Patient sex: M
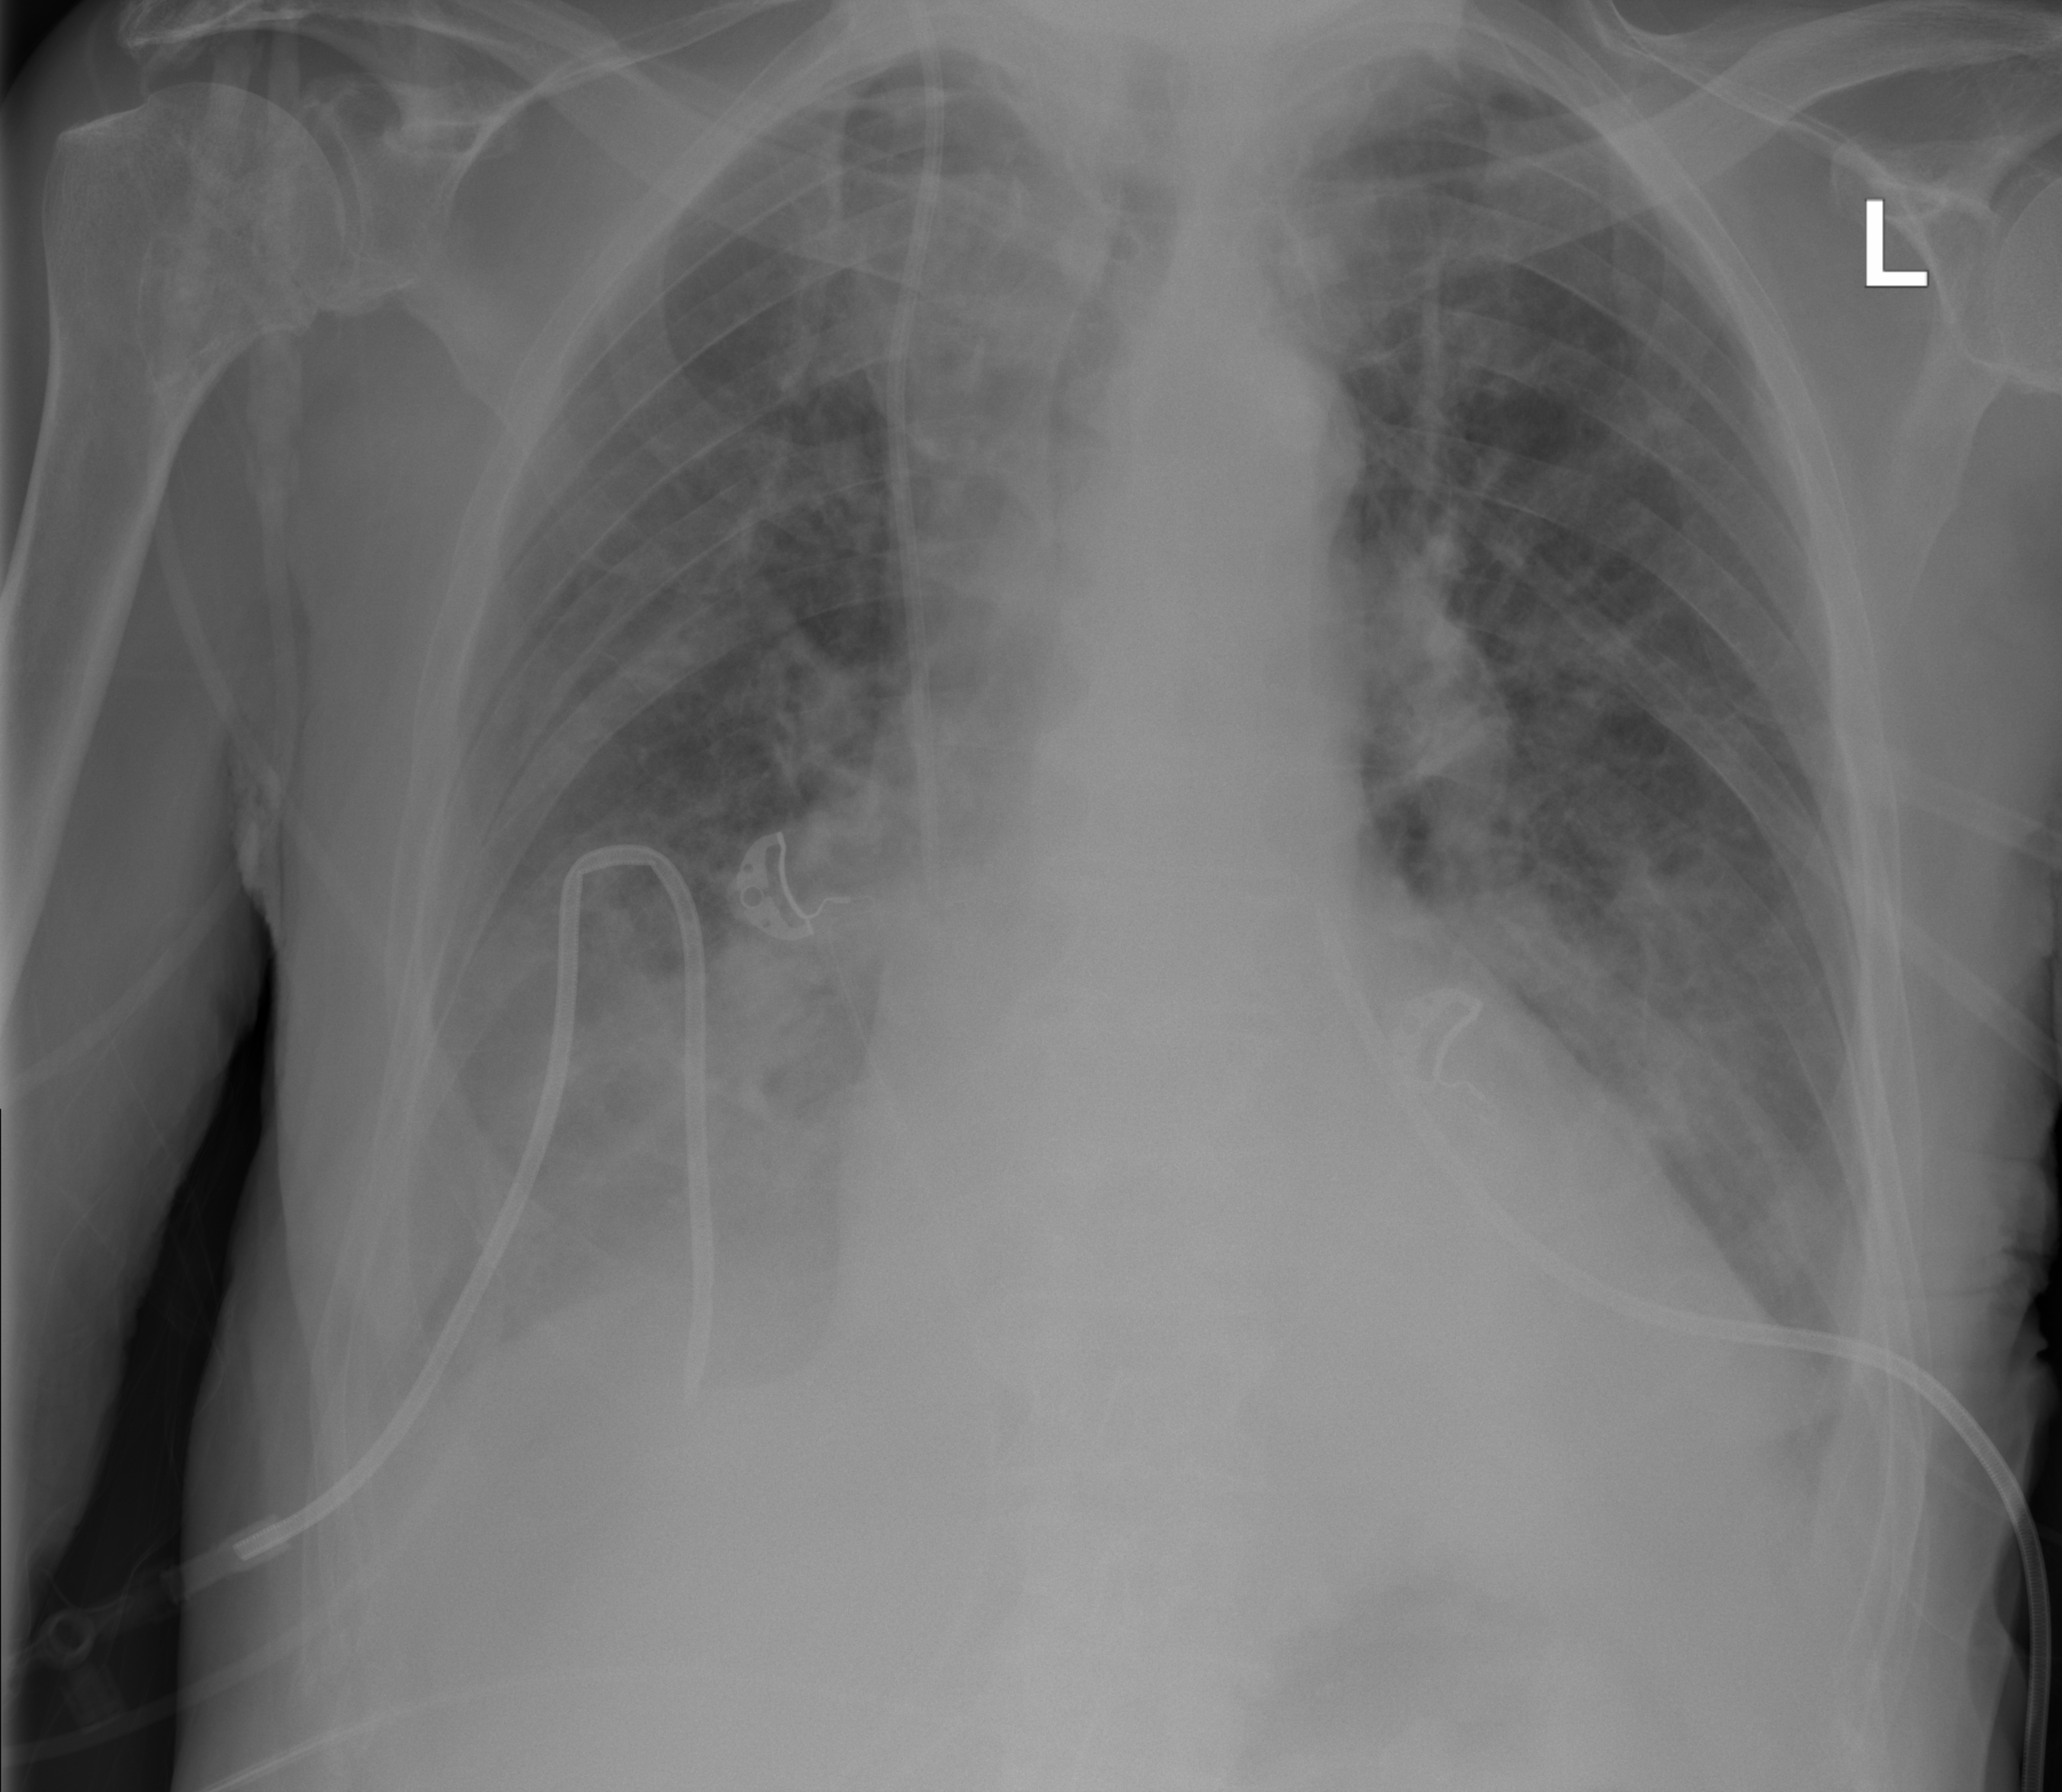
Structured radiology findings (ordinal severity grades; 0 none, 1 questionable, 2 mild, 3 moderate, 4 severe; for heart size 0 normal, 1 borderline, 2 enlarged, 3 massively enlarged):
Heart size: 2
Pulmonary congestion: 2
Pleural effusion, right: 3
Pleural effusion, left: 2
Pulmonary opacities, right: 2
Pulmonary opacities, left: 2
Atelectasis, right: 2
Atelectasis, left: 2